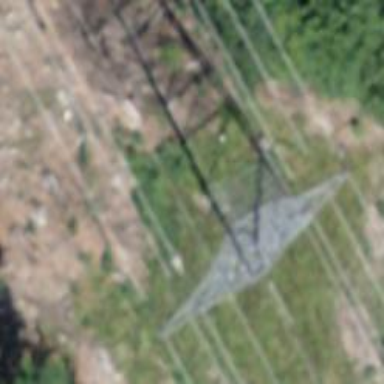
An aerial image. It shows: Power line with eight cables.